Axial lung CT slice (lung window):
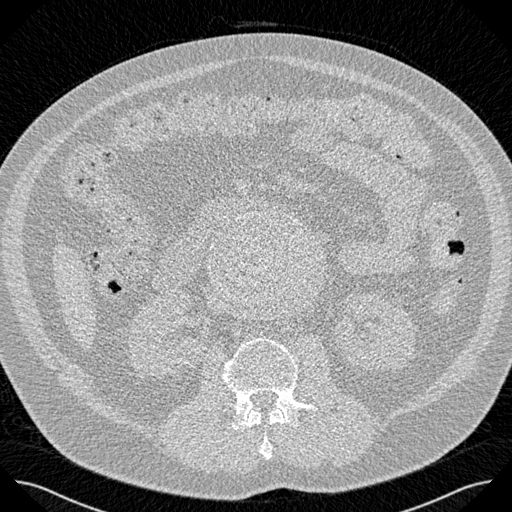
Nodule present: no